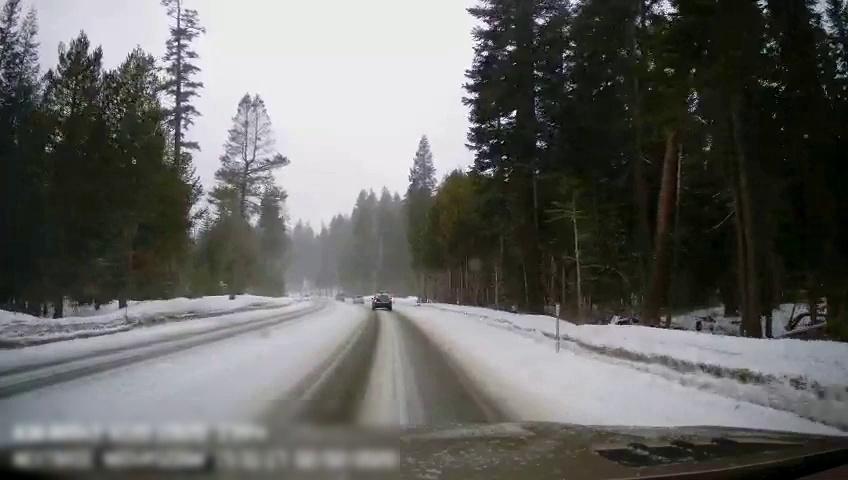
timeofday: Day
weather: Snowy
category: Drivable Space
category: Vehicles | Car
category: Vehicles | SUV